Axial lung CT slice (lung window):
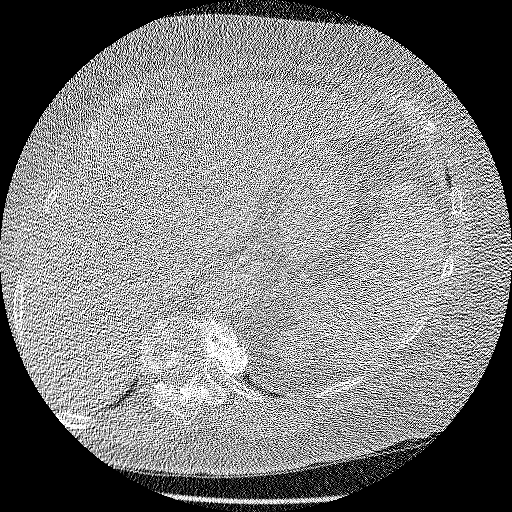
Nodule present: no